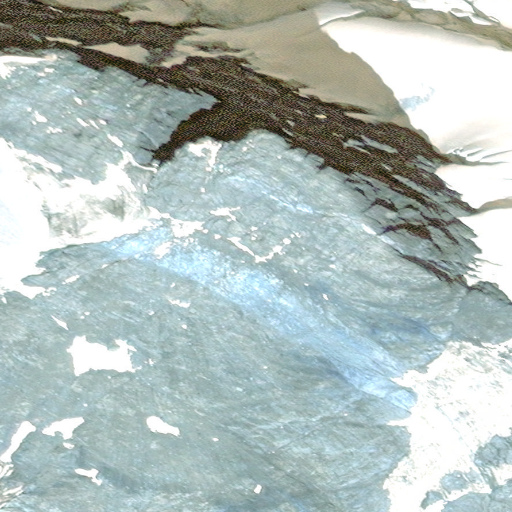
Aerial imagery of mountain in Alaska named Mount Jefferson Coolidge containing only unknown